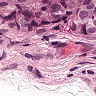
Metastatic tissue present: yes